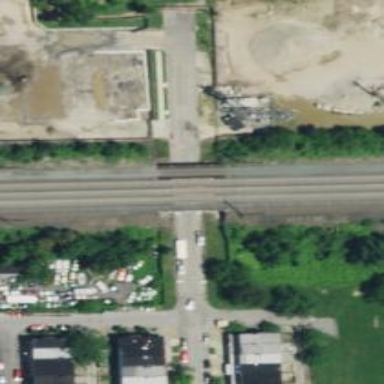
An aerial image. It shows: Bridge over electrified railway with contact lines.